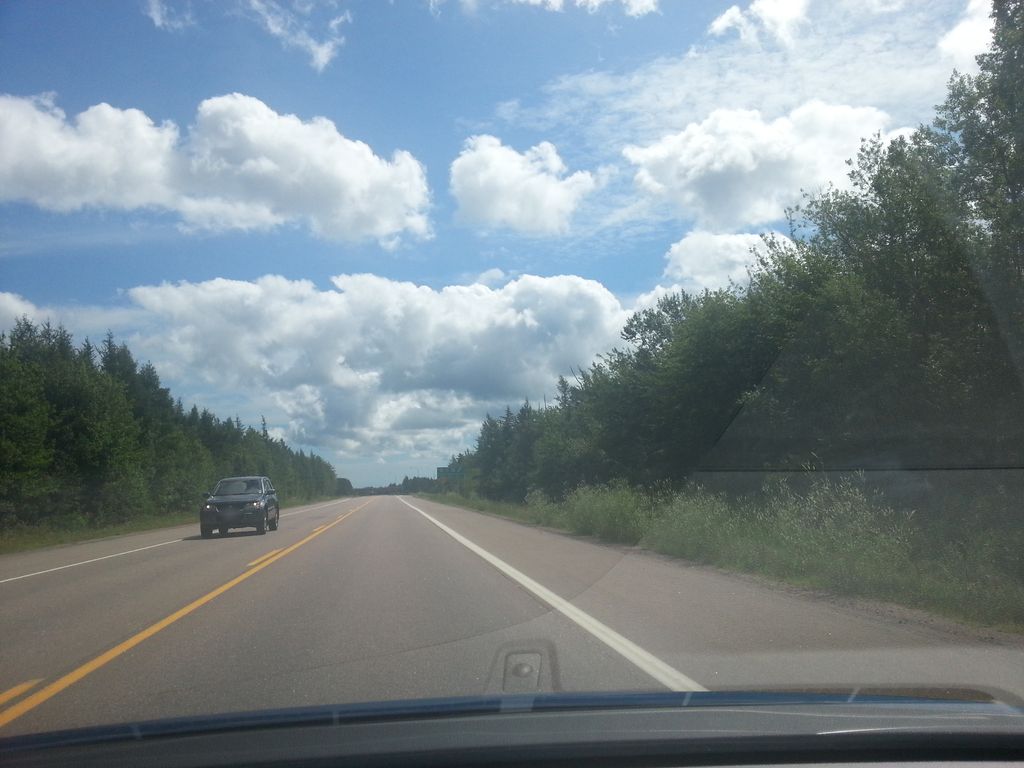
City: charlottetown